Question: I am trying to assign an array of objects to an angular custom directive, as follows
'''
<div custom-directive [customDirective]="arrayOfObjects"> </div>
'''
But obtaining an empty array in the directive's class, yet it contains a list of objects on expanding it on the console.
'''
@Directive({
selector: '[custom-directive]'
})
export class CustomDirective implements OnInit {
@Input() customDirective;
constructor(private elmentRef: ElementRef) { }
ngOnInit(): void {
console.log(this.customDirective);
.......
}
}
'''
Unable to access the values, it looks somewhat like this

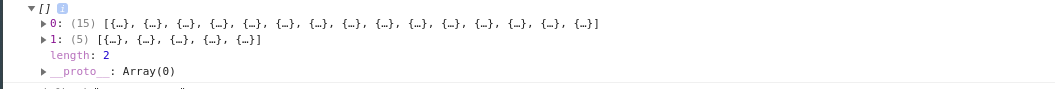
Answer: This is probably due to the asynchronous behavior
Note: I believe you are getting those array of objects from an asynchronous task
check this for more info - <URL>